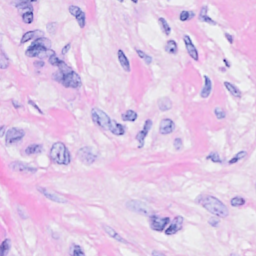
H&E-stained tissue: Breast